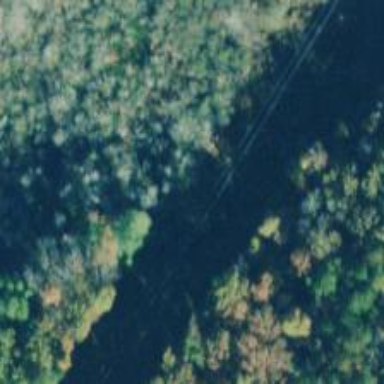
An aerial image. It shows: Power pole.